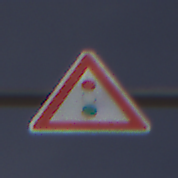
Verkehrszeichen: Lichtzeichenanlage
Umgebung: Outdoor, Nature
Tageszeit: MorningAfternoon
Wetter: PartlyCloudy
Licht: Natural
Jahreszeit: NotSpecified
Kontrast: HighContrast